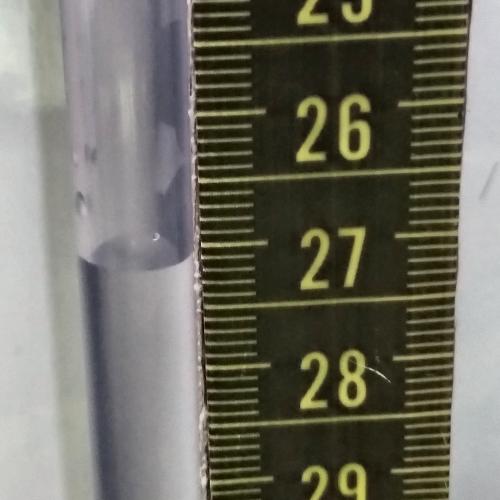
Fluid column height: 27.1 cm